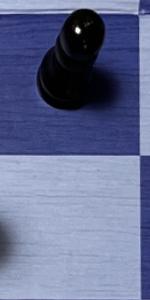
Label: Empty